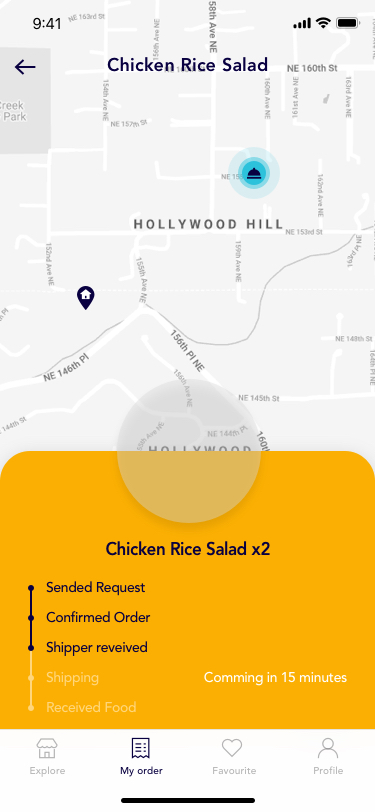
Text in this UI design:
Chicken Rice Salad
Chicken Rice Salad x2
Sended Request
Confirmed Order
Shipper reveived
Shipping
Comming in 15 minutes
Received Food
Explore
My order
Favourite
Profile